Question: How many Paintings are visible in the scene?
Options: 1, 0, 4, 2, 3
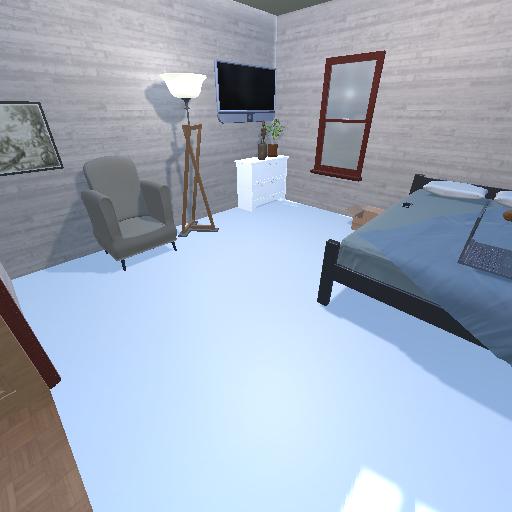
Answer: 1